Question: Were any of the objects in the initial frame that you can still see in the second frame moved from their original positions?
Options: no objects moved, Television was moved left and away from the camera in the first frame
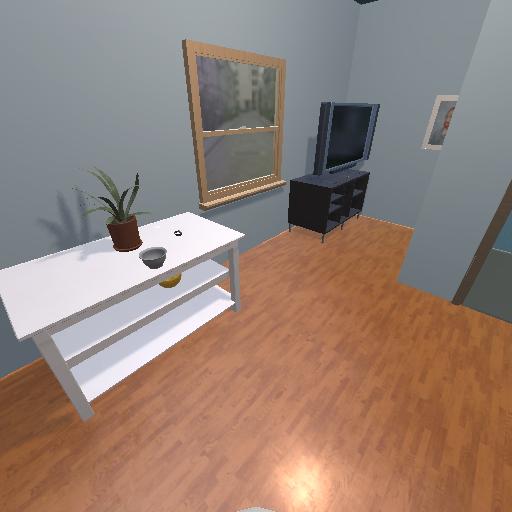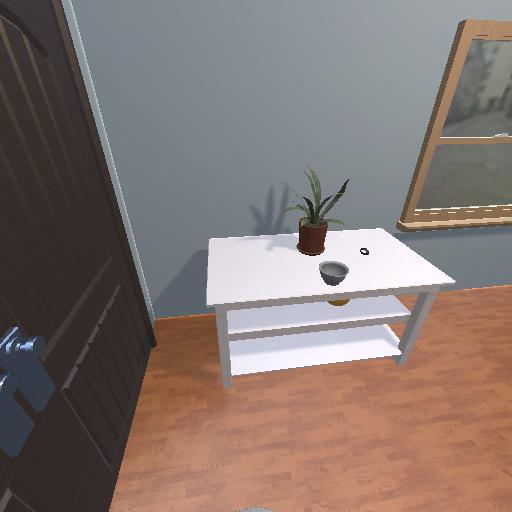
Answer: no objects moved